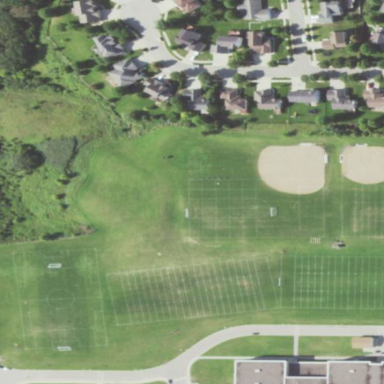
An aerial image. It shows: Baseball pitch for leisure land activities.